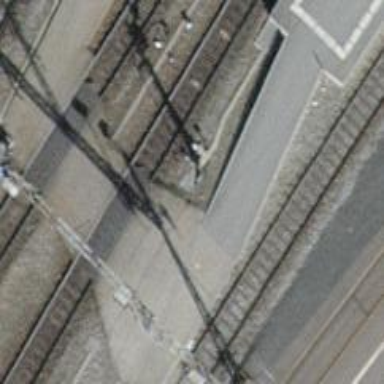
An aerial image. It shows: Railway signal.